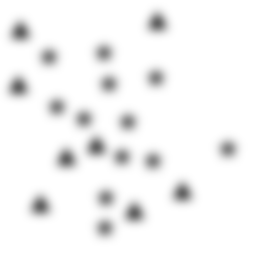
Squares: 0
Triangles: 8
Stars: 12
Total shapes: 20